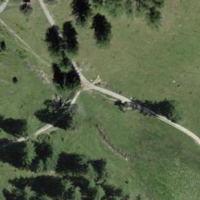
EUNIS habitat code: 52
Species observed at this site:
Betula pubescens
Pedicularis palustris